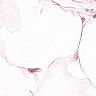
Metastatic tissue present: no